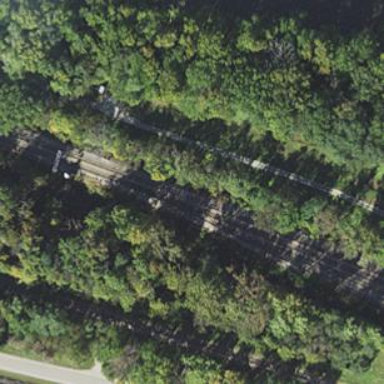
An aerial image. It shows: Railway siding with rails.